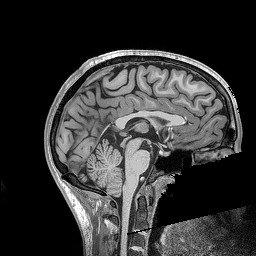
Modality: T1w
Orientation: sagittal
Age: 26
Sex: male